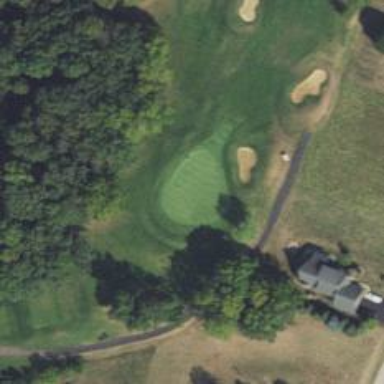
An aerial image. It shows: View of golf hole.